Interaction volume radius: 5 \u00c5
Interaction volume height: 10 \u00c5
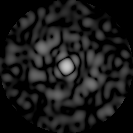
Disorder parameter: 0.8158